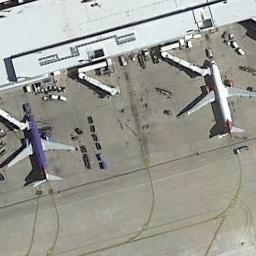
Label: airplane